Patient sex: F
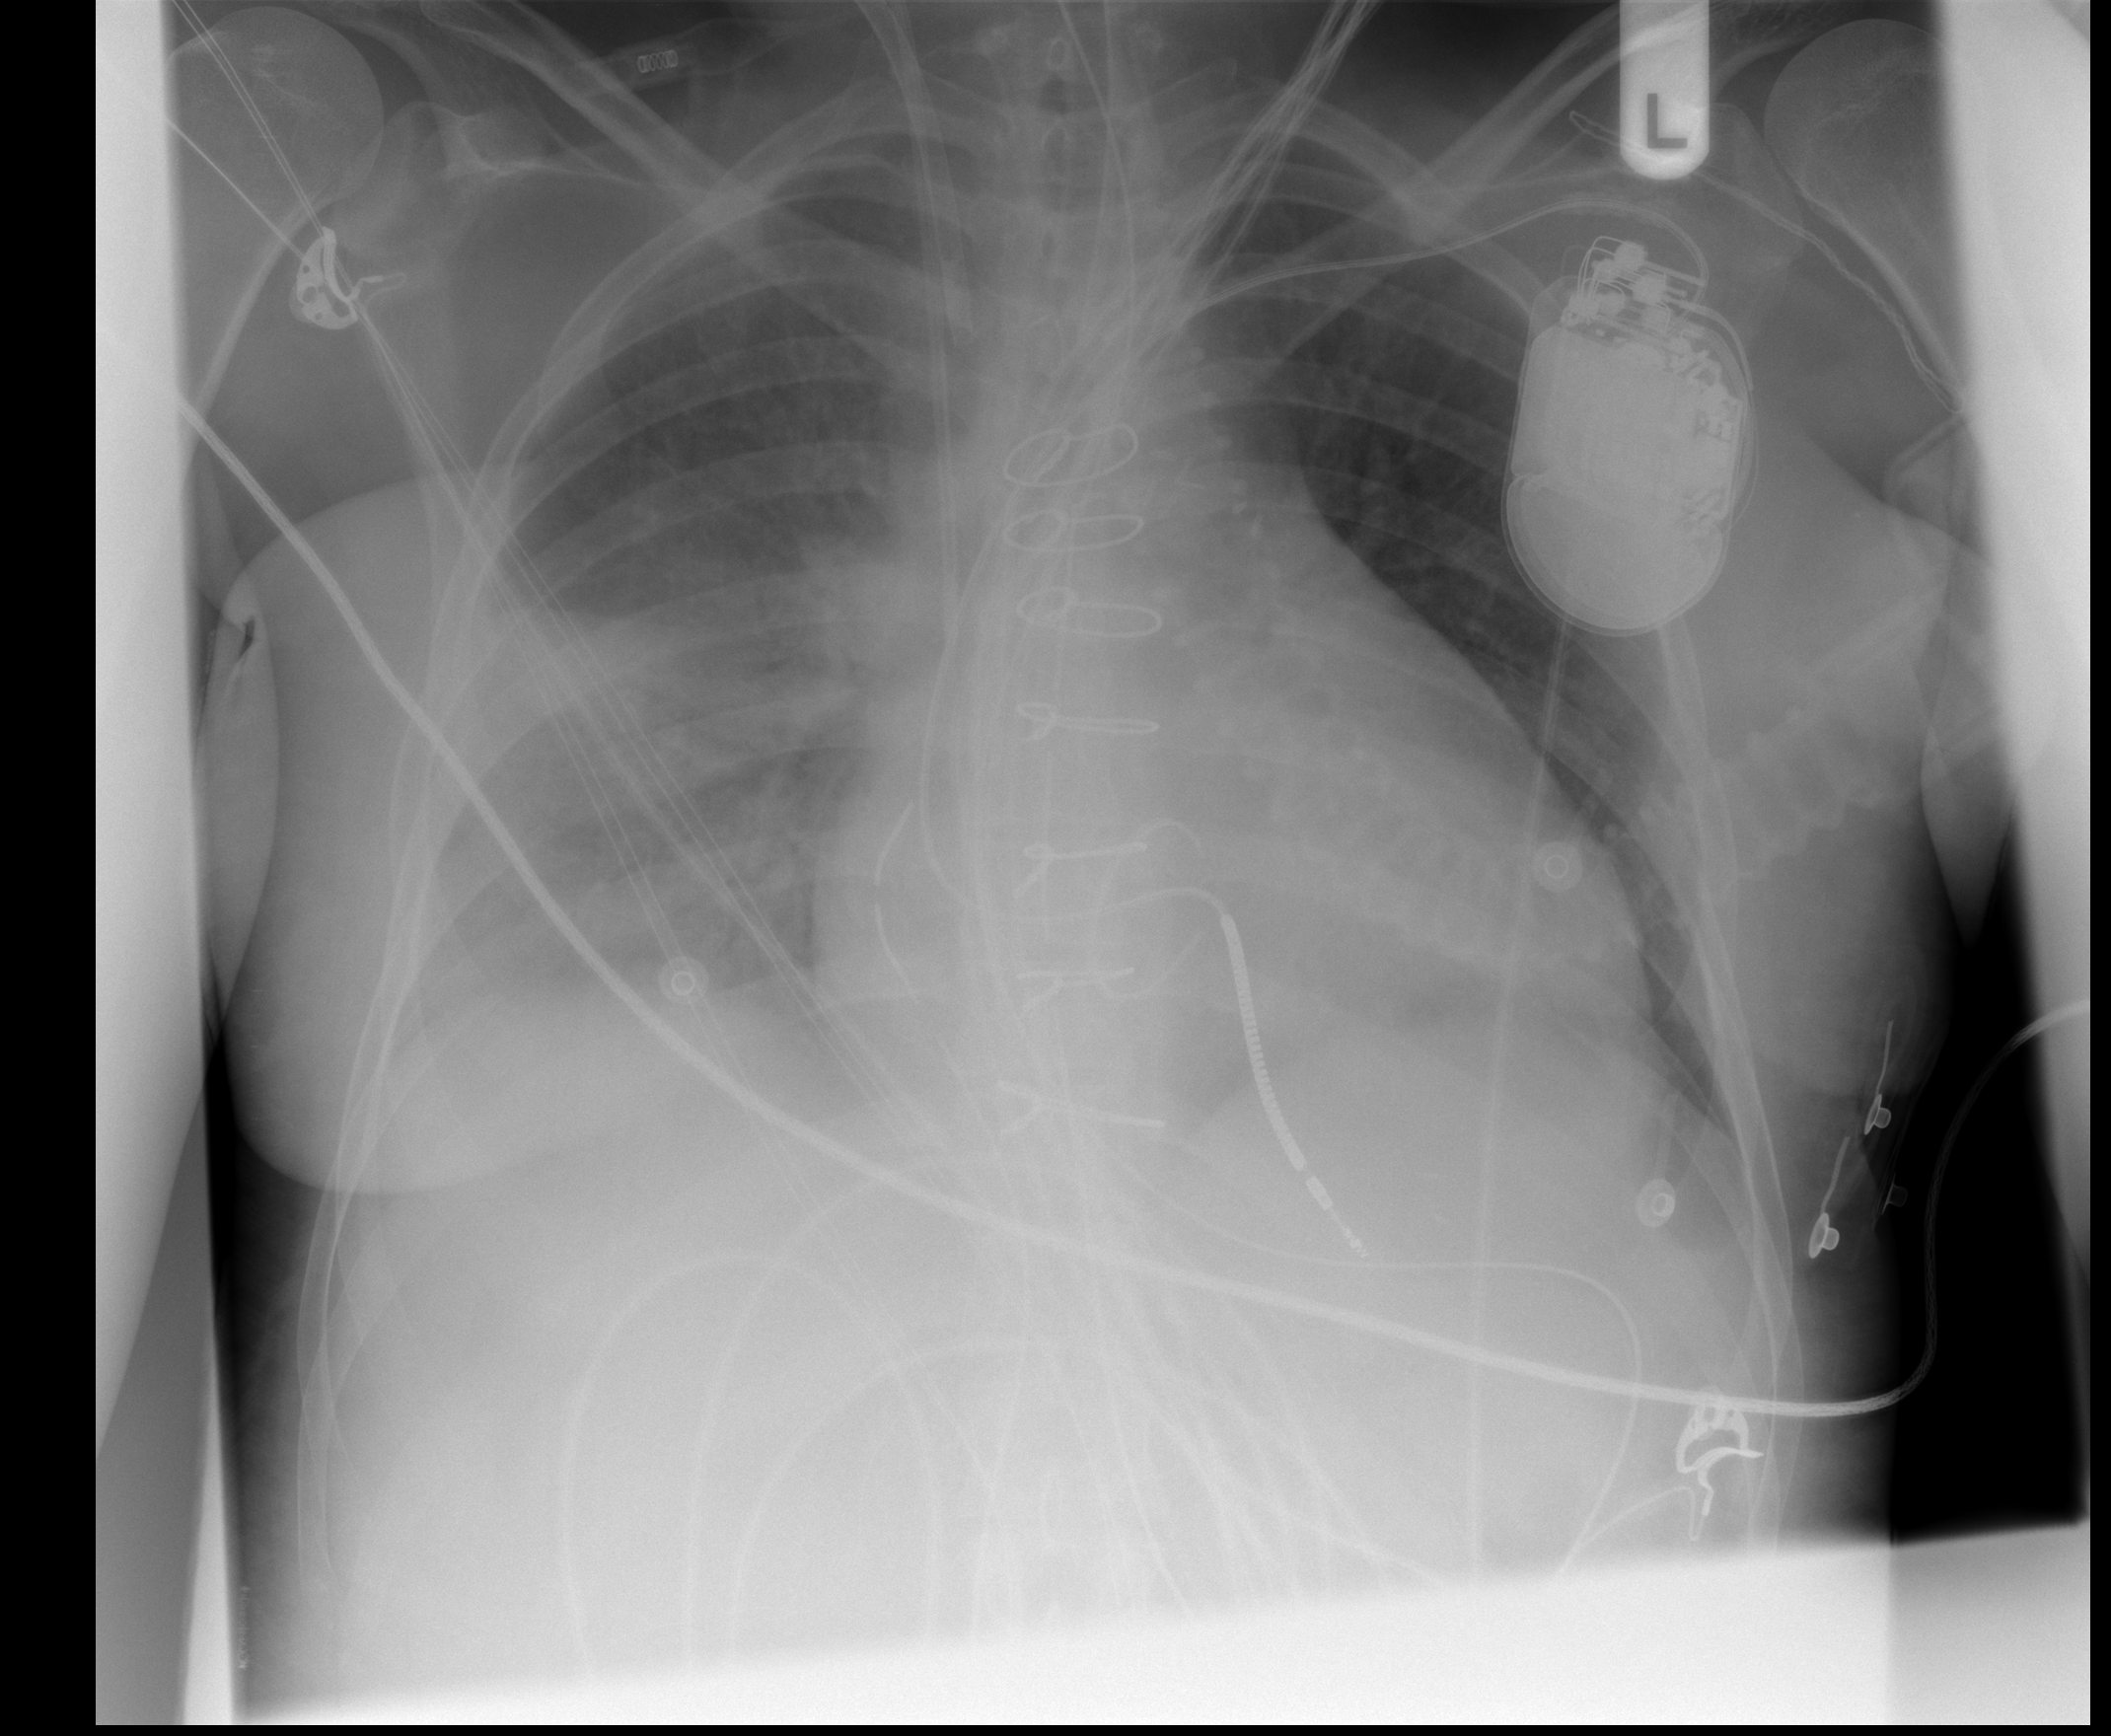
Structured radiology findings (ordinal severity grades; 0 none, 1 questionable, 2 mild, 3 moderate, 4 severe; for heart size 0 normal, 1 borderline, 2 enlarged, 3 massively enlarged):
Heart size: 2
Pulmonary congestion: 2
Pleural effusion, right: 2
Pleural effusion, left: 0
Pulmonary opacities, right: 2
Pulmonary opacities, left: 0
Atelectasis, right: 2
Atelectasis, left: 0